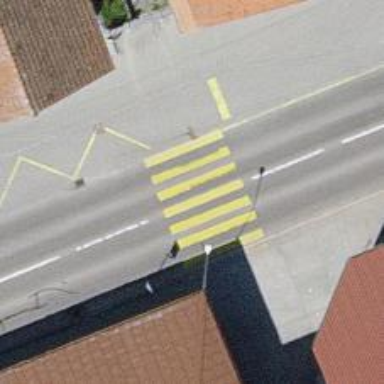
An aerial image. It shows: Uncontrolled zebra crossing.